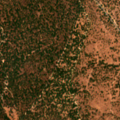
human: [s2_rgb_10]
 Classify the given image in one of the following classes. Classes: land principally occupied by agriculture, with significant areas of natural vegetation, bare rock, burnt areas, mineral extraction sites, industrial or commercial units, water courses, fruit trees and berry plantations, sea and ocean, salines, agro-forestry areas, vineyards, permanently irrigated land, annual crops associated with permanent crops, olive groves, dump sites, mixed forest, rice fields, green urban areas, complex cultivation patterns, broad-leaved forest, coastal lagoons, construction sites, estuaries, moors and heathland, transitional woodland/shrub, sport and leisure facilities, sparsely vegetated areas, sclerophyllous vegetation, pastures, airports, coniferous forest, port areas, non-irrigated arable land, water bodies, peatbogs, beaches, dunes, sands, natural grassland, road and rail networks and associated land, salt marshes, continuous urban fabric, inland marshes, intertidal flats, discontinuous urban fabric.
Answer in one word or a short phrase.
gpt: agro-forestry areas, mixed forest